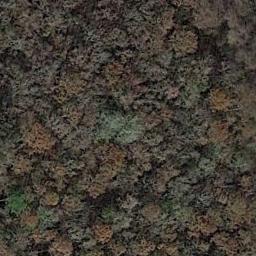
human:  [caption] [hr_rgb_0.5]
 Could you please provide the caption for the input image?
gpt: This is a dense forest .

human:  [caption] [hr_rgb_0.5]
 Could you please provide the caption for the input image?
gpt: Many trees with brown and yellow leaves are in a forest .

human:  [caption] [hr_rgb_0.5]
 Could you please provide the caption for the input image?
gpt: The forest has a lot of dense yellow trees and some green trees mixed with yellow trees .

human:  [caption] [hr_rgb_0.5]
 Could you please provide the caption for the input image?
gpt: The forest is consist of yellow and green trees .

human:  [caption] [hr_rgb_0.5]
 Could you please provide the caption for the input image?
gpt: A dense forest with many brown trees and some green trees .